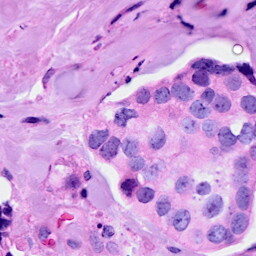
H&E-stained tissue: Breast